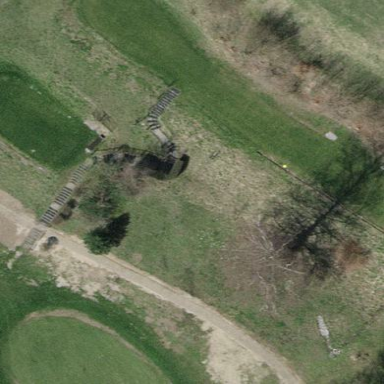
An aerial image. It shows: Grass area designated as golf tee.